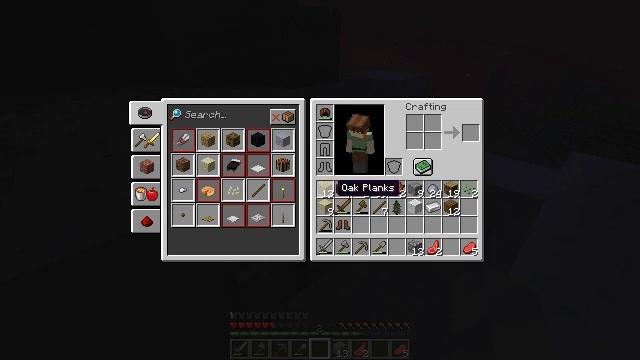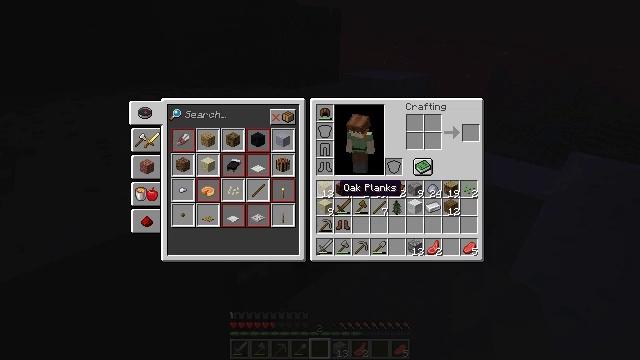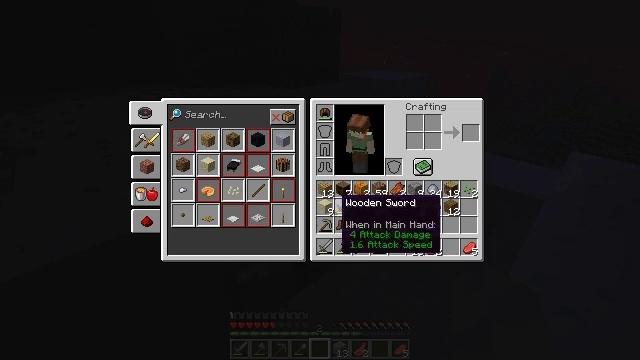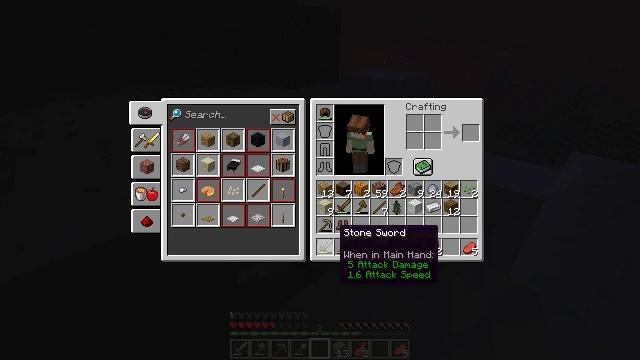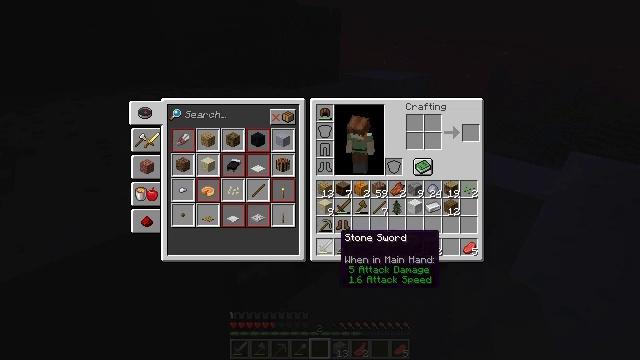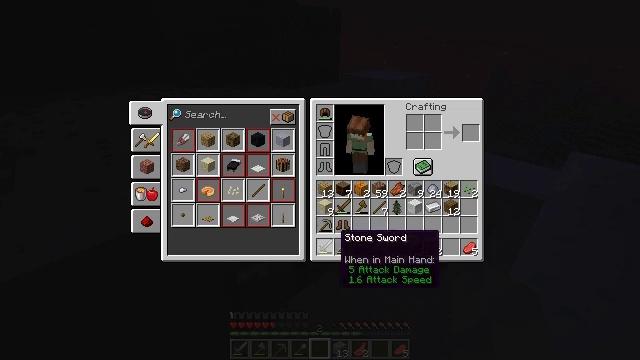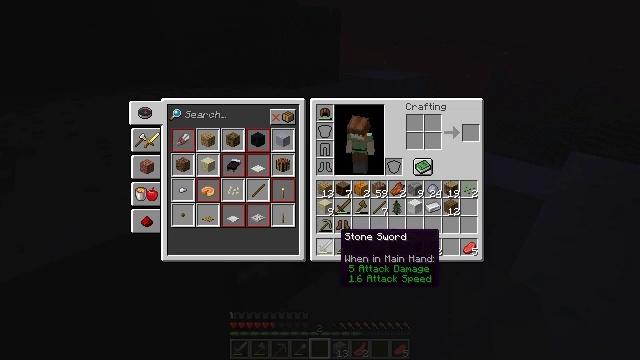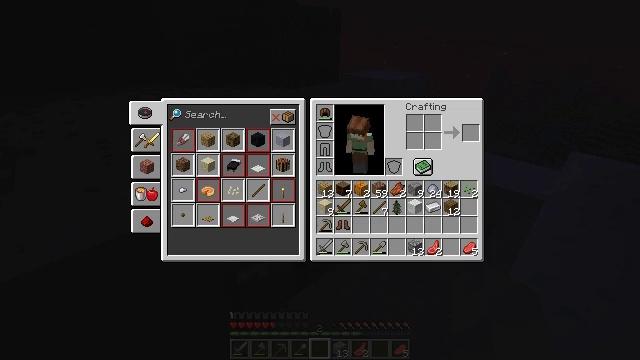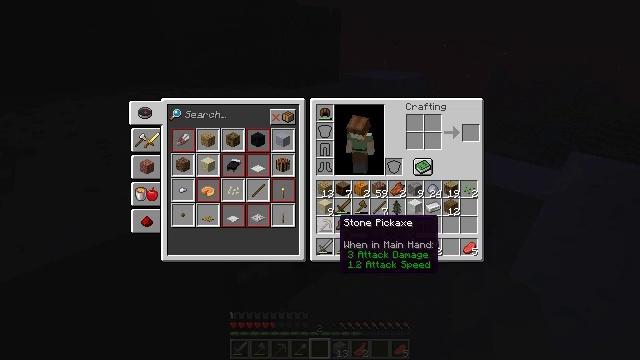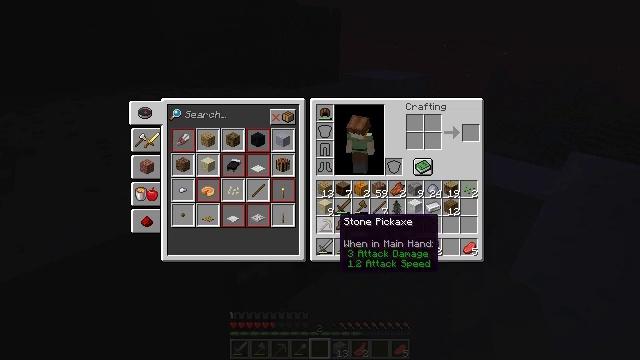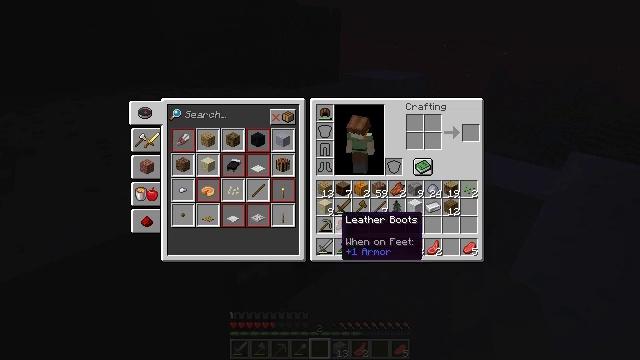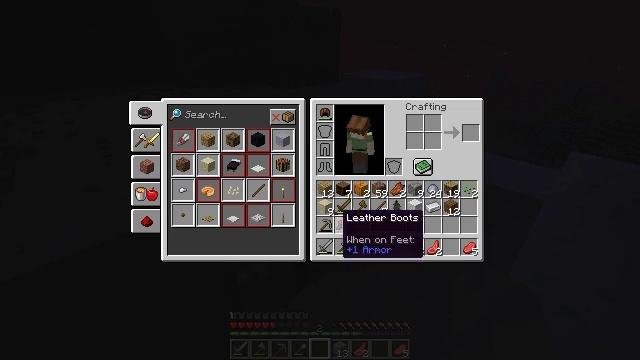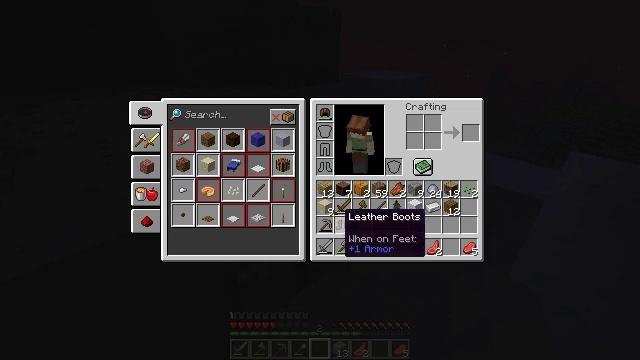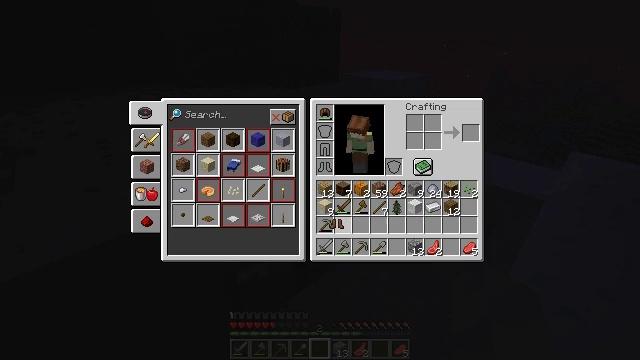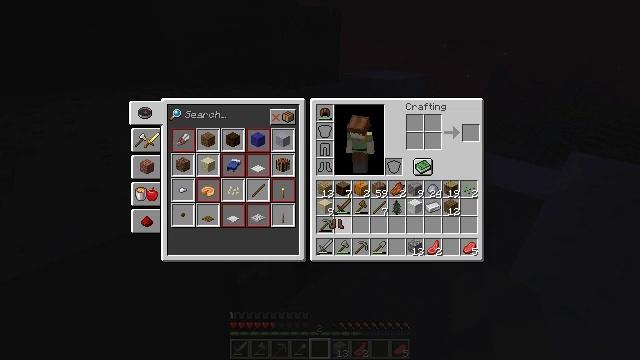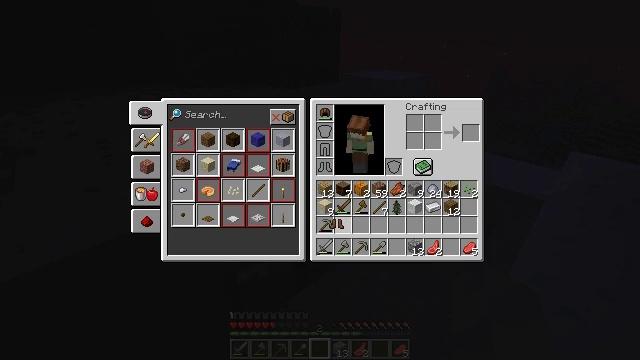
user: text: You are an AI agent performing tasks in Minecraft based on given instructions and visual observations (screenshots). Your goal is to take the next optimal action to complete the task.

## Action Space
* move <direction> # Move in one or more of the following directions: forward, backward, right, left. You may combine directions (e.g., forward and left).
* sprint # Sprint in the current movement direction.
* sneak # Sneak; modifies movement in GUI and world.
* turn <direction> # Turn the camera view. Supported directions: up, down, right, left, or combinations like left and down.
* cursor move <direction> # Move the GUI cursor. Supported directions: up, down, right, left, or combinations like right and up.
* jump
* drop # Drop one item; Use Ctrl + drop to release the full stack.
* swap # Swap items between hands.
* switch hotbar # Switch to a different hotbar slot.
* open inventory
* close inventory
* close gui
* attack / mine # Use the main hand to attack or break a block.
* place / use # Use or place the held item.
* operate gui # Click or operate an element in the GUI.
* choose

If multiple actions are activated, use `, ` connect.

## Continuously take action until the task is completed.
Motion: motion action
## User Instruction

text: Put back the crafting table.
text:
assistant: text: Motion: no_op
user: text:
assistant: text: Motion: cursor move down
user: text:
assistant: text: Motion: cursor move down
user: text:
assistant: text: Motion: no_op
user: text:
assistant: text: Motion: no_op
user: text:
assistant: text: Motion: no_op
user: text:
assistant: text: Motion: cursor move up
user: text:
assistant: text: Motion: no_op
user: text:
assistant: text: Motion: no_op
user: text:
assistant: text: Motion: no_op
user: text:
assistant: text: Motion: no_op
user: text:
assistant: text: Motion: no_op
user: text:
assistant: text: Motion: choose
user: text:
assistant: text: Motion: choose
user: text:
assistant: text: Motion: choose
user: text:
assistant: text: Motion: choose
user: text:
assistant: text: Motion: no_op
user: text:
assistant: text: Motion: no_op
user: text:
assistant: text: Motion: no_op
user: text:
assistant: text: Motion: no_op
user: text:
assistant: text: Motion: no_op
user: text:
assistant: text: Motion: no_op
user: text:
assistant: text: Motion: cursor move up
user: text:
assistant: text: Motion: cursor move up
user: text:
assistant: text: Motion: no_op
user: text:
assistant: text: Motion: no_op
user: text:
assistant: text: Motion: no_op
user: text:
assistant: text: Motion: no_op
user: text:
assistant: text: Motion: no_op
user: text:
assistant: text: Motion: no_op